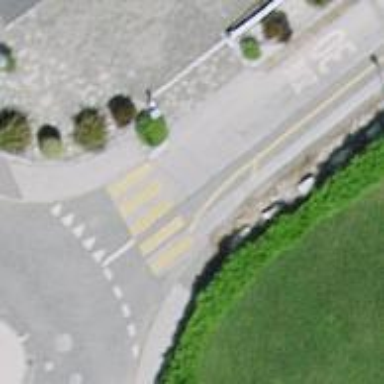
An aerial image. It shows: Zebra crossing on the road.